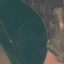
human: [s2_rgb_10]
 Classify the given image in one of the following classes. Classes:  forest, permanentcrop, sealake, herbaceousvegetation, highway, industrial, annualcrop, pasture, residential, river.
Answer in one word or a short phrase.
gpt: AnnualCrop